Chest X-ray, AP view. Patient: 37 years old, sex M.
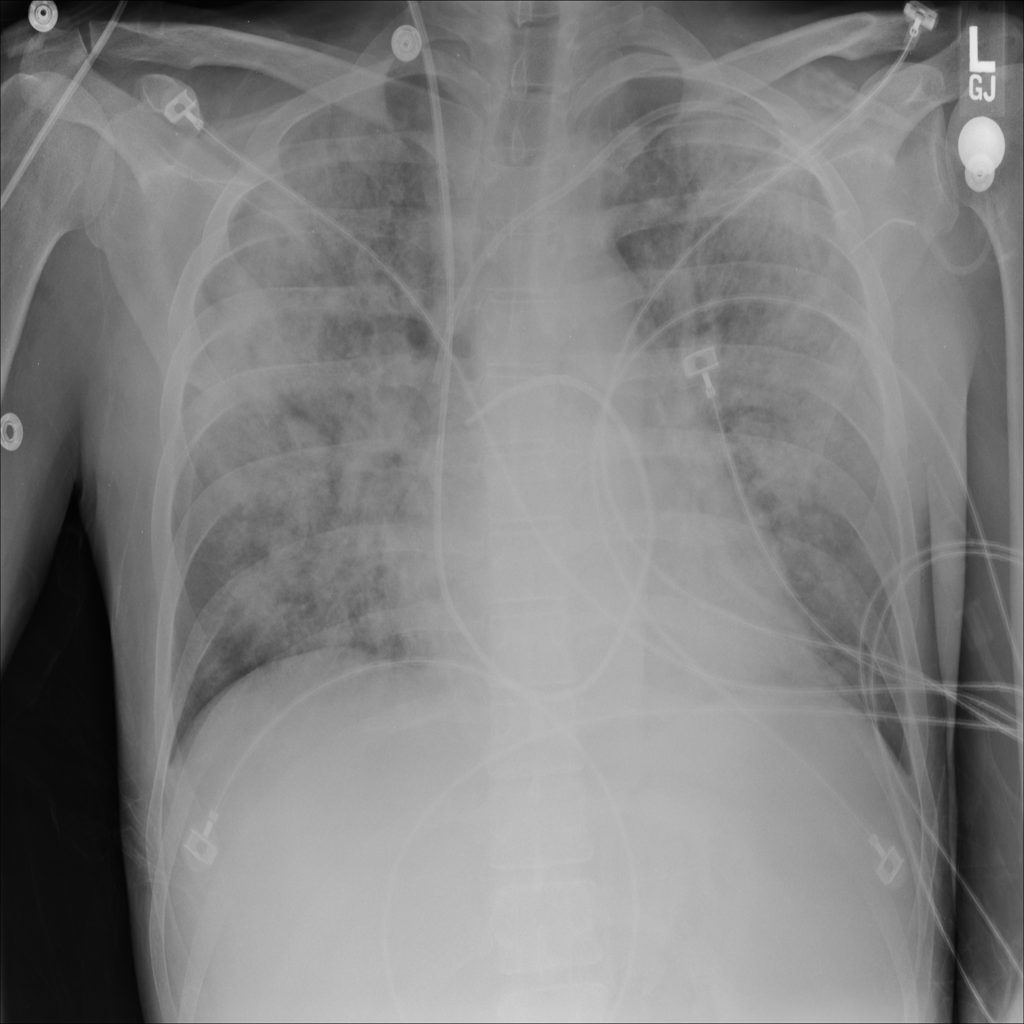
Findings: Consolidation